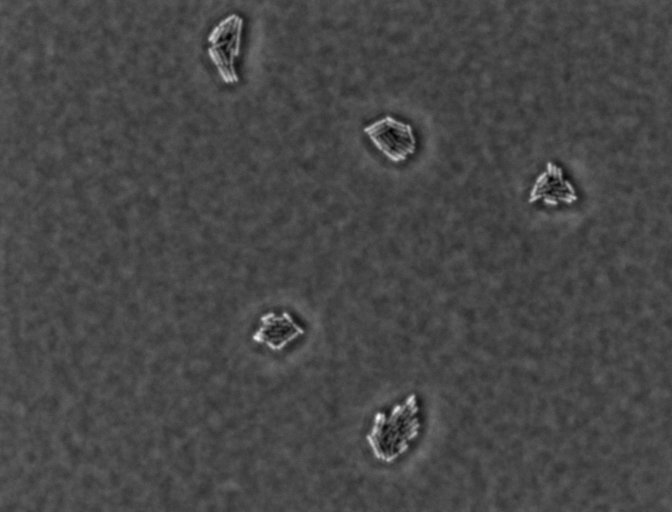
Salmonella enterica Typhimurium